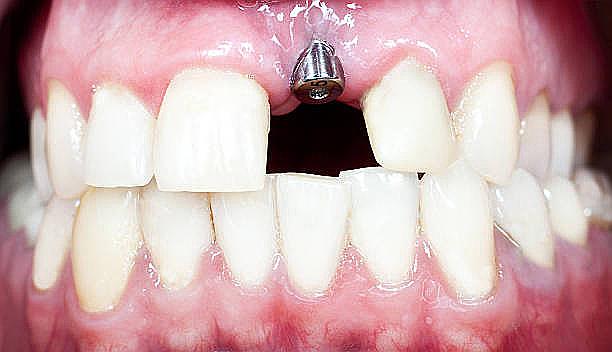
Condition: hypodontia